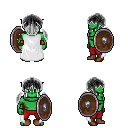
a pixel art fantasy rpg character, male body template, orc, green skin, white cape, red pants, gray twin-tailed hairstyle, leather bracers, brown shoes, shield, four views (front, back, left, right), 2x2 character sprite sheet, small pixel art, hard edges, no anti-aliasing